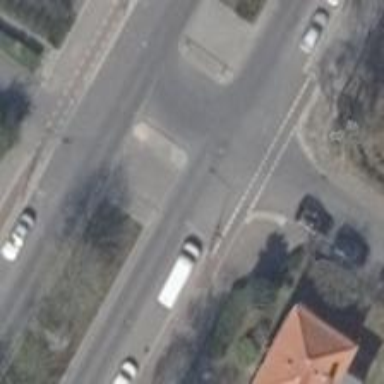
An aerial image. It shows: Unmarked footway crossing with pedestrian island.